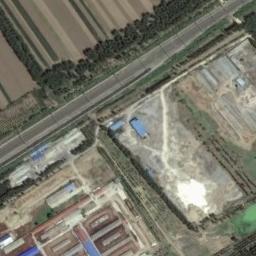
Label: railway